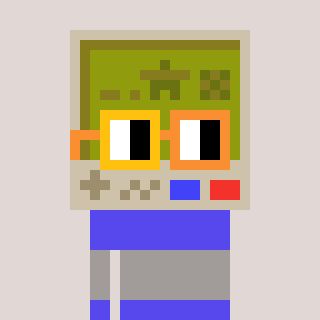
a pixel art character with square yellow and orange glasses, a gameboy-shaped head and a computerblue-colored body on a warm background